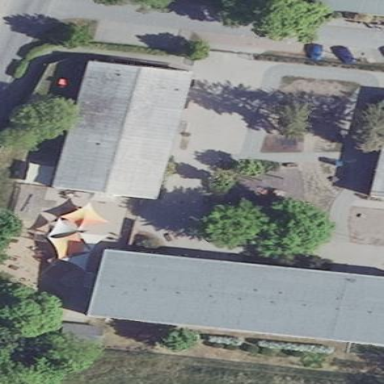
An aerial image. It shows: Kindergarten building.